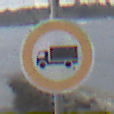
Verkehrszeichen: VerbotFuerKraftfahrzeugeUeberDreiKommaFuenfTonnen
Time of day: Midday
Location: Outdoor (Suburban)
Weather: Overcast
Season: NotSpecified
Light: Natural